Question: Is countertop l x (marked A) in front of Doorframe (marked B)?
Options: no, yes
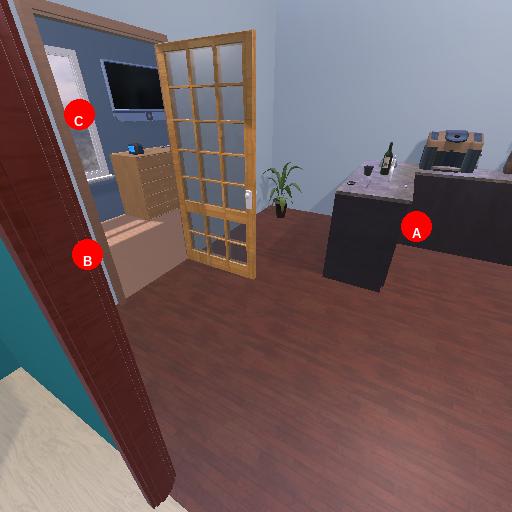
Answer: no